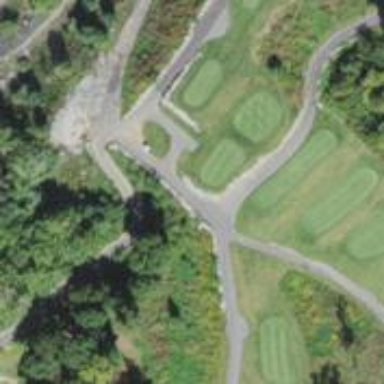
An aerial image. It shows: Service road designated as golf cart path.